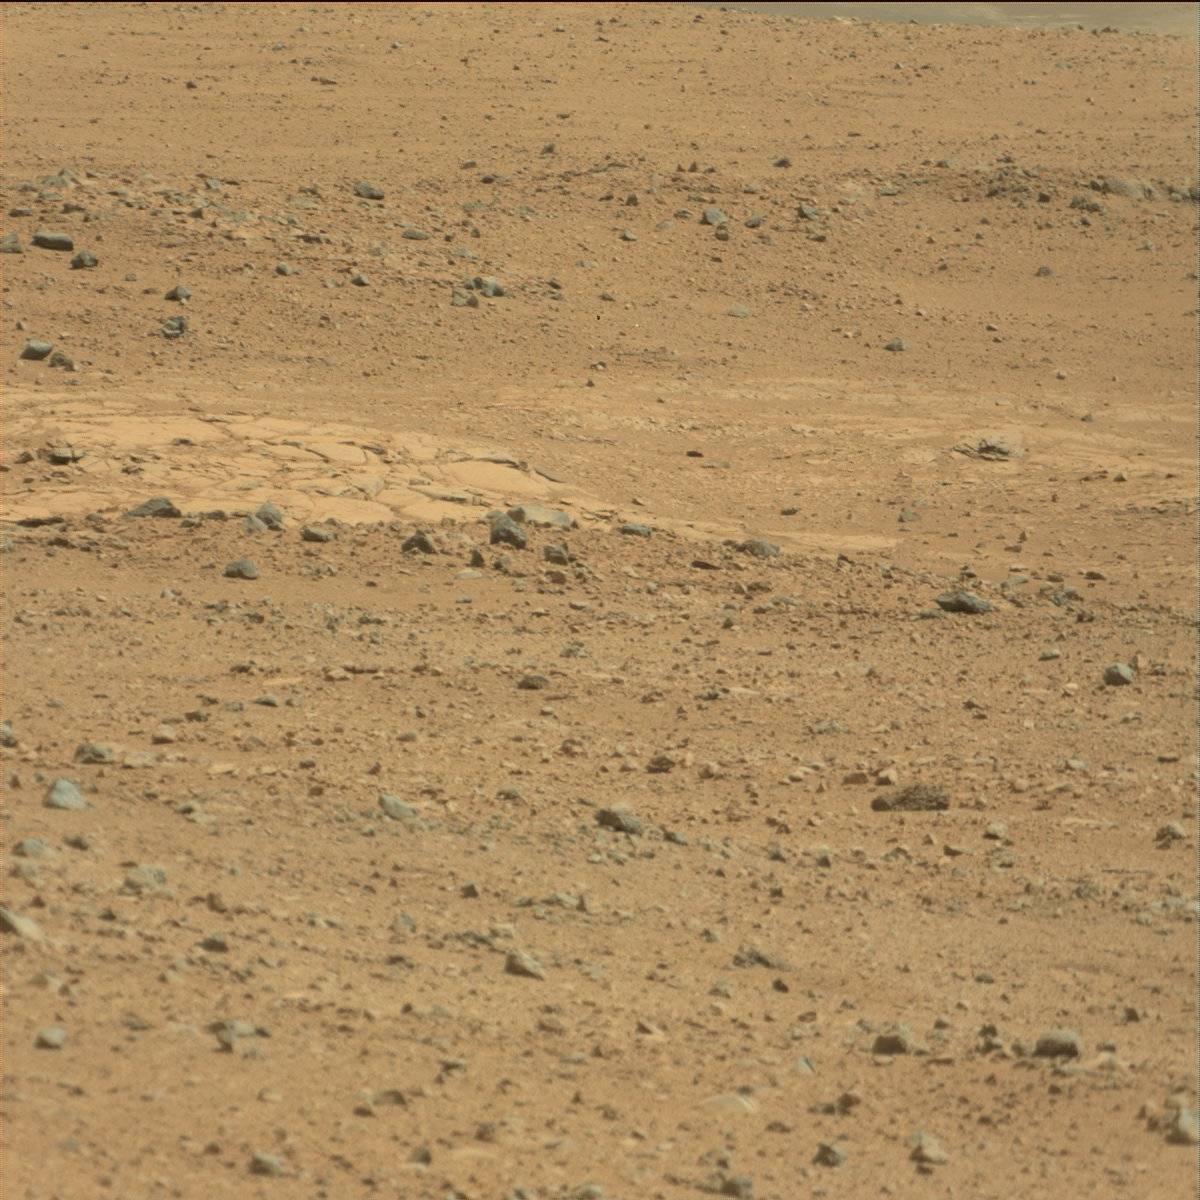
Terrain classes present: Bedrock, Rock, Sand / Soil